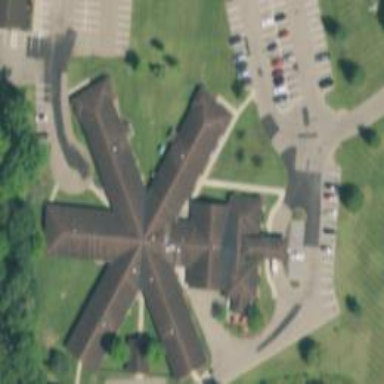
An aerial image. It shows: Building.